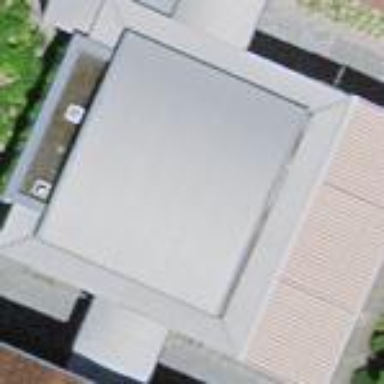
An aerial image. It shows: Retail building.